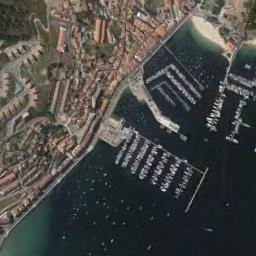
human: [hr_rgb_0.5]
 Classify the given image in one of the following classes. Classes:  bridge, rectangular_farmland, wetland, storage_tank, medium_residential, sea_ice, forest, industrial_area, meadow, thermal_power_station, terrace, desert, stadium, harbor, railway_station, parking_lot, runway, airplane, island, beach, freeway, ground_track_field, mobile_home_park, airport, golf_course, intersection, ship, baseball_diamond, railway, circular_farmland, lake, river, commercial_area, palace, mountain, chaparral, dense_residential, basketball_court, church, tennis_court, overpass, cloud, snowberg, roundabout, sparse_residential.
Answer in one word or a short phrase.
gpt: harbor